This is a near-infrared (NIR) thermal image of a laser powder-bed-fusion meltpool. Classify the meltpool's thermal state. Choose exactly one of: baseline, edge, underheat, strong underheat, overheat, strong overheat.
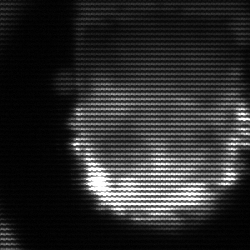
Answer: baseline